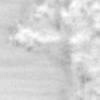
Label: no_change